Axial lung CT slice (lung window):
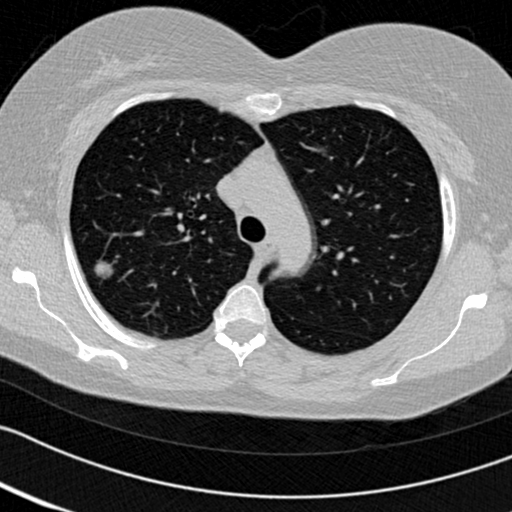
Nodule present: yes
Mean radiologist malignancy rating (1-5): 2